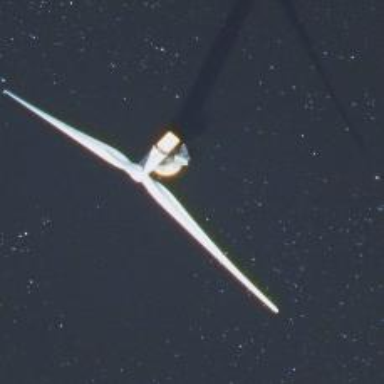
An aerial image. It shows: Wind power generator with wind turbines.